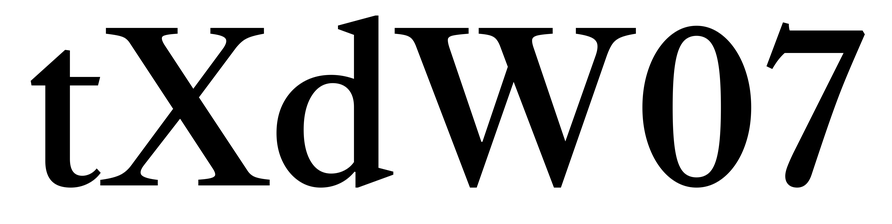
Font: LibreCaslonText_Medium